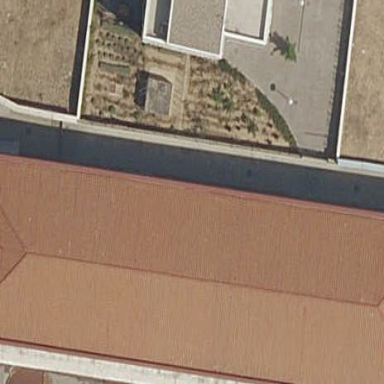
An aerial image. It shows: School building.